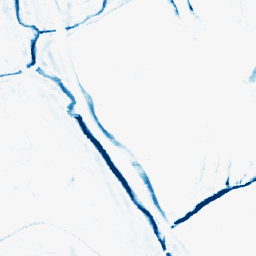
Category: morphological
Decomposition family: morphological_rect
Decomposition parameters: operation: closing
width: 10
height: 5
Upsampling method: nearest
Upsampling parameters: scale: 2
Upsampling scale: 2